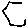
Label: hexagon